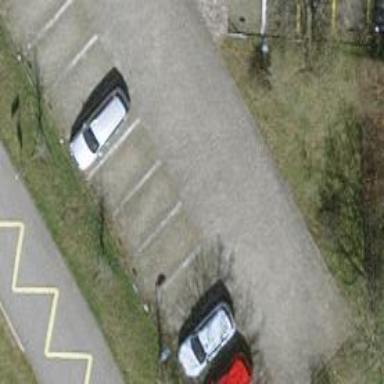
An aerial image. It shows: Parking area with asphalt surface.